Interaction volume radius: 10 \u00c5
Interaction volume height: 10 \u00c5
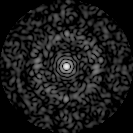
Disorder parameter: 0.8643